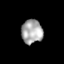
Tissue: skin
Cell type: Epithelial cells
Senescence score: 0.2632
Nuclear area (px): 495
Mean DAPI intensity: 169.354